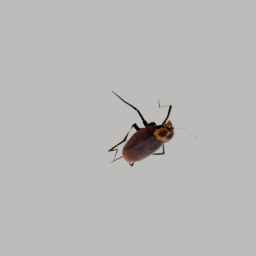
Label: animals